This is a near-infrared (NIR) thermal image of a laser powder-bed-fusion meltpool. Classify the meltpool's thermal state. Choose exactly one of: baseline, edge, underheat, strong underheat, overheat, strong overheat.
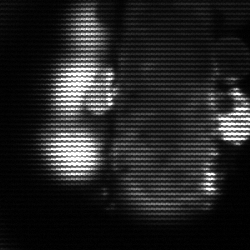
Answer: strong underheat